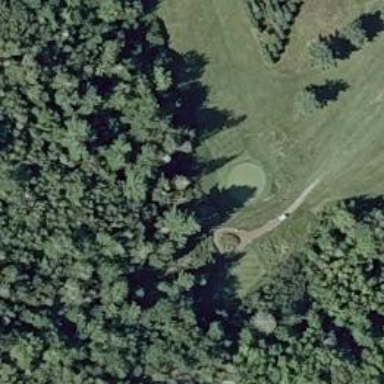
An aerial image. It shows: Well-maintained path intended for golf.